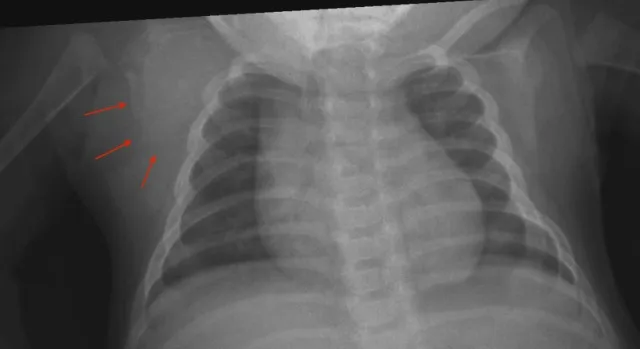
X-ray chest (frontal view). Frontal view of the chest with shallow inspiration and no acute pulmonary disease or fractures. There is hyperostosis, sclerosis, and expansion of the right scapula (red arrows).
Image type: radiology (x_ray)